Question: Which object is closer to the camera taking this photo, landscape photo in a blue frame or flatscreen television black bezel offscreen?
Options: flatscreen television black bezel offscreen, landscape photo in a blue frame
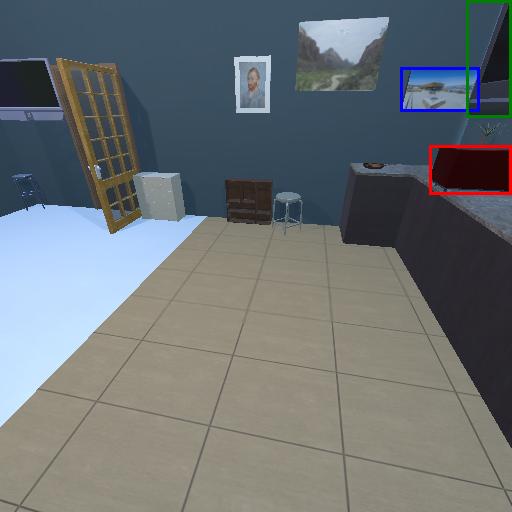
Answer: flatscreen television black bezel offscreen